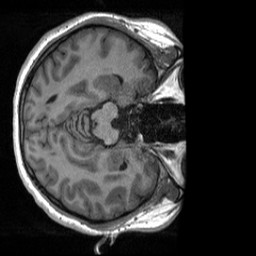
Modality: T1w
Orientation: axial
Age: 21
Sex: female
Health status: healthy
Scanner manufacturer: siemens
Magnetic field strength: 3 T
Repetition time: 2 s
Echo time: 0.00232 s